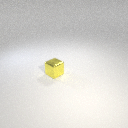
small yellow metal cube